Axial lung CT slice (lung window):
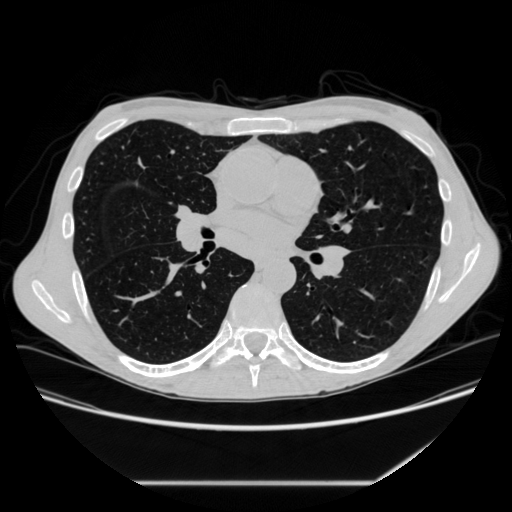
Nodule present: no